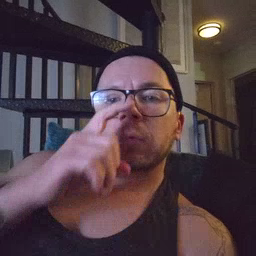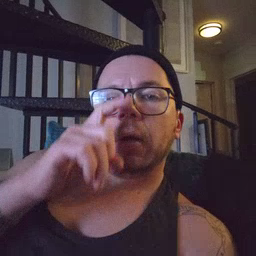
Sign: doll